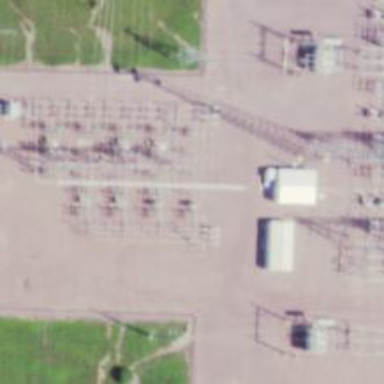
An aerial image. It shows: Switch used for power control.